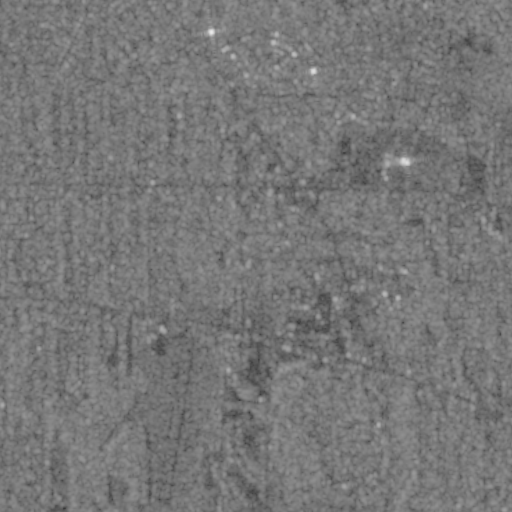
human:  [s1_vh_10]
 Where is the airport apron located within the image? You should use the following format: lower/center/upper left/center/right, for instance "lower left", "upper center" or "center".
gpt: The airport apron is located in the lower left of the image.
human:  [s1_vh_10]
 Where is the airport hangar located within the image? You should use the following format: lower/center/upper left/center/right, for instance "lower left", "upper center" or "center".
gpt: The airport hangar is located in the lower left of the image.
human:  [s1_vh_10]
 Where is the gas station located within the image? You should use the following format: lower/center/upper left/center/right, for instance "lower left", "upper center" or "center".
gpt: The gas station is located in the lower right of the image.
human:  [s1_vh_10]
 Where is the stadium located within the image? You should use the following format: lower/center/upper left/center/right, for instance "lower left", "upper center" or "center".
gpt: The stadium is located in the upper right of the image.
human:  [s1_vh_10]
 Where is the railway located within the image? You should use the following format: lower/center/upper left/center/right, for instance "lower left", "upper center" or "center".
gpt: The railway is located in the lower right of the image.
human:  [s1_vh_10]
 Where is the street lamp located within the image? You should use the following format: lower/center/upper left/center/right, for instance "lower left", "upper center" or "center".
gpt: The street lamp is located in the upper center of the image.
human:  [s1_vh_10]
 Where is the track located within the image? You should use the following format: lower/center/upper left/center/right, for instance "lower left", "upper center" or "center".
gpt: There is no track in the image.

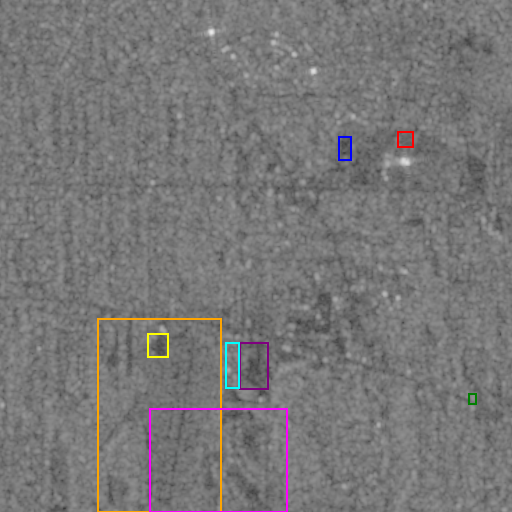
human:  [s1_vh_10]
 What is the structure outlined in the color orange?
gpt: The structure outlined in orange is an airport.
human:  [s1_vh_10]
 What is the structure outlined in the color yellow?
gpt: The structure outlined in yellow is an airport apron.
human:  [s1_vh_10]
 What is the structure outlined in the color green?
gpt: The structure outlined in green is a gas station.
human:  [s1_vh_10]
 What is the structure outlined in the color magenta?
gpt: The structure outlined in magenta is a park.
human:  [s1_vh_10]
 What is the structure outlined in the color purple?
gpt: The structure outlined in purple is a parking lot.
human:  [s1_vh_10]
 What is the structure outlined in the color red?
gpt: The structure outlined in red is a stadium.
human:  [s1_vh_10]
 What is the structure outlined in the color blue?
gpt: The structure outlined in blue is a track.
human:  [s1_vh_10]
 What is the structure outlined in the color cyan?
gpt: The structure outlined in cyan is a building.
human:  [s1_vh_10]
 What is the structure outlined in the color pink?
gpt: There is no pink outline.